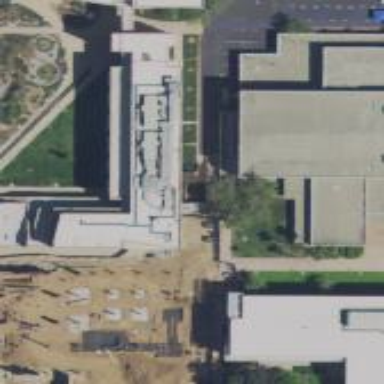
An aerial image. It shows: University building.